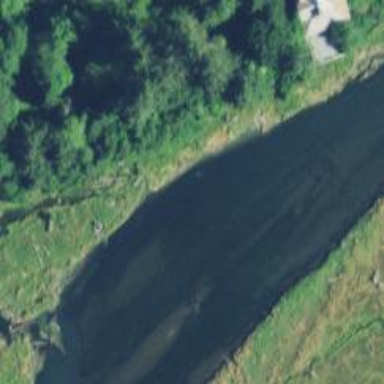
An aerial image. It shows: Beautiful river scene.